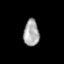
Tissue: prostate
Cell type: Epithelial cells
Senescence score: 0.3245
Nuclear area (px): 409
Mean DAPI intensity: 165.601